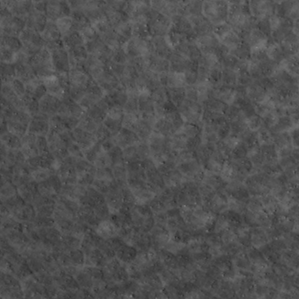
Label: non_frost